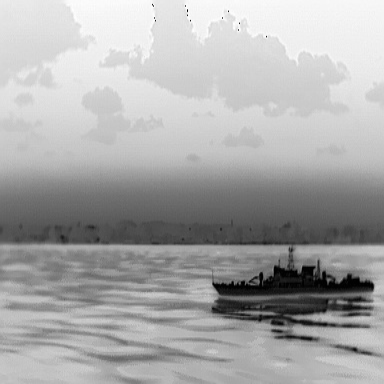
There is a warship in the infrared image.